Question: i have 3 options for user to select which looks like this:

User can only choose 1 out of the 3. However i want to include validates_inclusion_of for the 3rd method so that only a few letters are acceptable. So i included this in my model.
'''
validates_inclusion_of :user_seq, :in => %w(A T G C R Y S W K M B D H V N)
'''
However, after adding this, i can't get any return value from the form no matter whether i choose randomly / Specified ATGC/ Seating, i don't get anything back from it because of the
'validates_inclusion_of :user_seq, :in => %w(A T G C R Y S W K M B D H V N)' code. IF i remove them, then i get my results
'''
<legend><strong>Method Use :</strong></legend><br>
<h3 align="left"><font size ="5"><b>Step 1: <u>Choose only ONE of the methods</u></font></b></h3>
<table class="p_gen">
<thead>
<tr>
<th class="method1"><label>Randomly</label><br />
<%= radio_button_tag(:choice,'Randomly',checked:true )%>
<p> ( Generate a primer randomly )</p></th>
<th class="method2"><label>Specified ATGC</label><br />
<%= radio_button_tag(:choice,'Specified ATGC')%>
<p> ( Generate a primer with number of A,T,G and C )</p></th>
<th class="method3"><label>Seating</label><br />
<%= radio_button_tag(:choice,'Seating')%>
<p> ( Generate a primer according to your preference )</p></th>
</tr>
</thead>
<tbody>
<tr>
<td class="method1">
<p> Input length of the primer you want : </p>
<label>Primer Length :</label>
<%= f.number_field(:primer_length , min: 6 , max: 35)%>
</td>
<td class="method2">
<p>Input the number of each base the primer should have</p>
<label>Number of A :</label>
<%= number_field_tag(:no_A,nil, in:0...36) %><br />
<label>Number of T :</label>
<%= number_field_tag(:no_T,nil, in:0...36) %><br />
<label>Number of G :</label>
<%= number_field_tag(:no_G,nil, in:0...36) %><br />
<label>Number of C :</label>
<%= number_field_tag(:no_C,nil, in:0...36) %><br />
Total bases:<span></span>
</td>
<td class="method3">
<p> Input your preference sequence (only IUPAC nucleotide).</p>
<p><b><u>IUPAC Nucleotide :</u></b></p>
<p>A,T,G,C,R,Y,S,W,K,M,B,D,H,V,N </p>
Example: <br />
Preference primer = TAGGCT<b>N</b>TTA<b>N</b>GAC<b>N</b> <br />
N = Any base ( A/ T / G / C) <br /><br />
<label>Desired sequence :</label><br>
<%= text_field_tag(:user_seq,nil,:min=>6, :maxlength=>35)%>
</td>
</tr>
</tbody>
</table>
</fieldset>
<br>
<fieldset class ="sample">
<h4><font size="5"><b>Step 2: <u>Choose 'Yes' if you want to input reference sequence for Binding-time analysis </font></u></b></h4>
<legend><strong>Do you have NCBI data to extract / FASTA file to input?</strong></legend><br>
<label>Yes</label>
<%= radio_button_tag(:result_choice,'Yes')%>
<label>No</label>
<%= radio_button_tag(:result_choice,'No')%>
<br>
</fieldset>
<br><div class = "button">
<%=f.submit("Generate", :class => "Gbutton_class") %>
</div>
<%end %>
<%end%>
</body>
</html>
'''
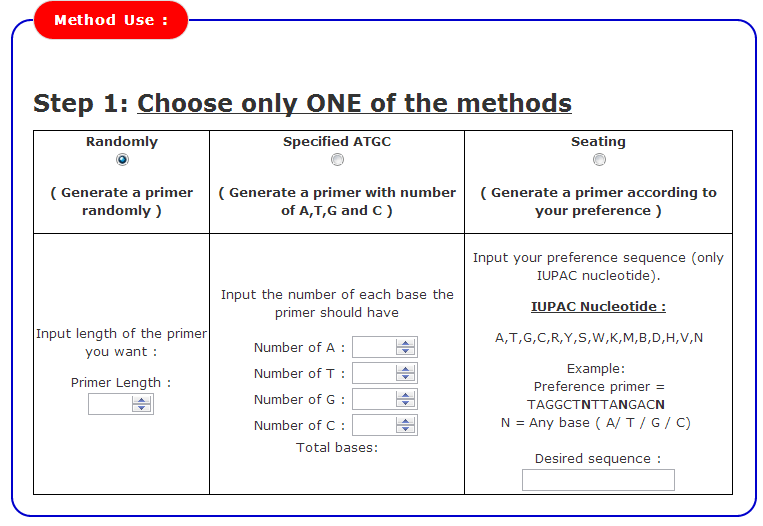
Answer: do that with condition
'''
validates_inclusion_of :user_seq, :in => %w(A T G C R Y S W K M B D H V N), if: :choice_is_seating?
def choice_is_seating?
choice == "seating"
end
'''